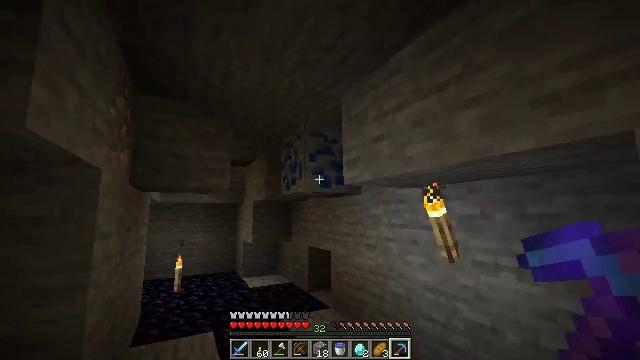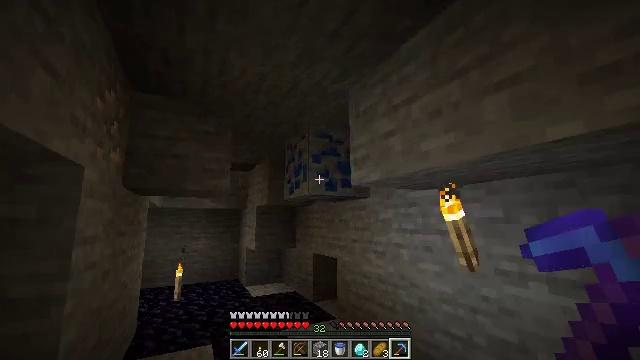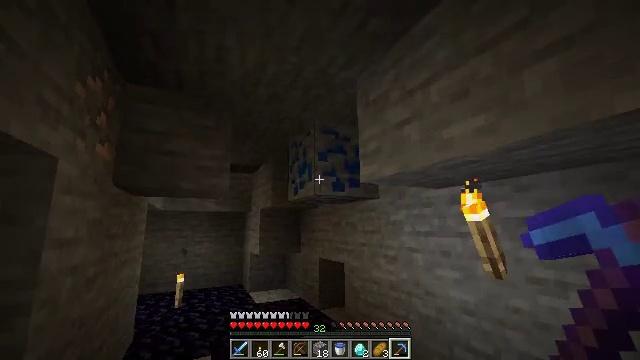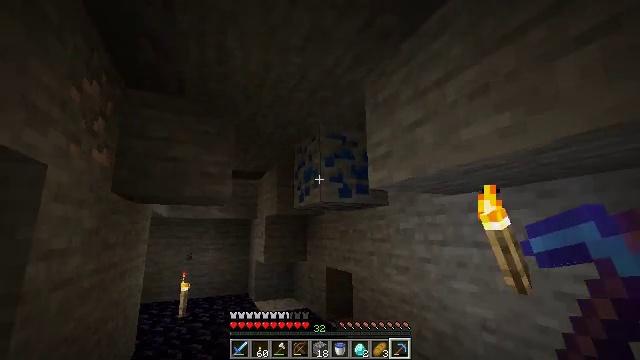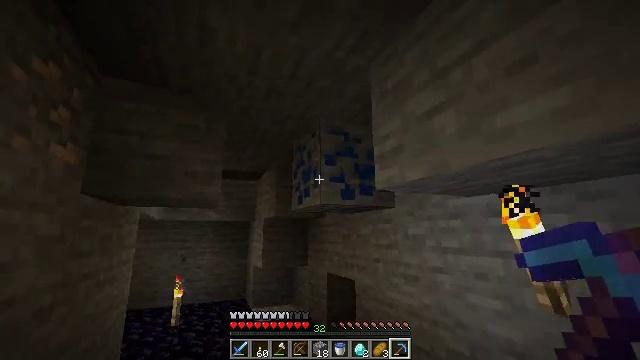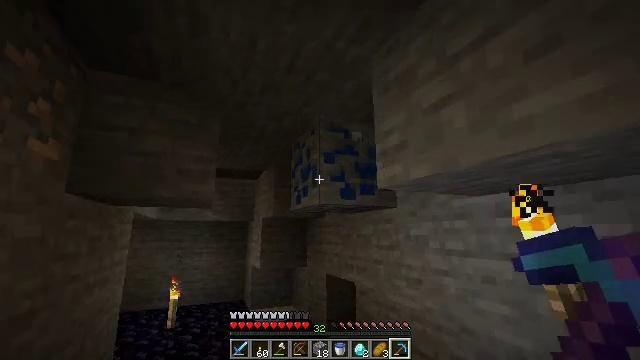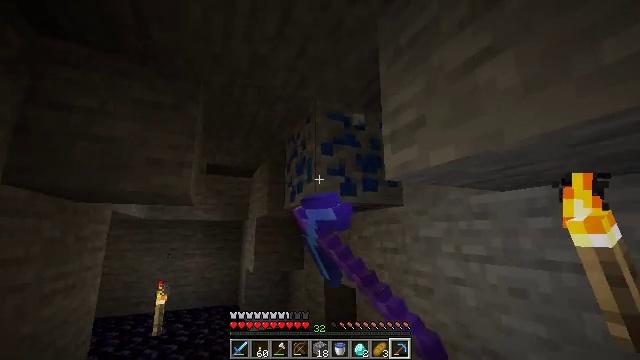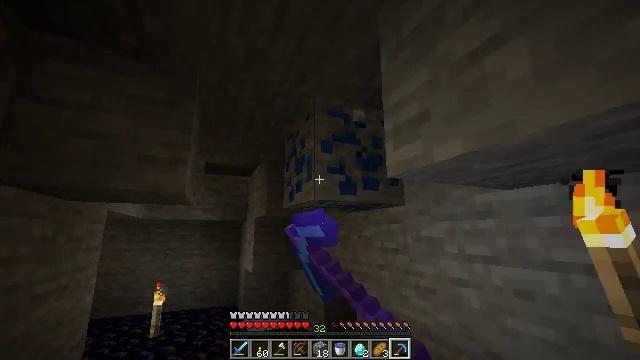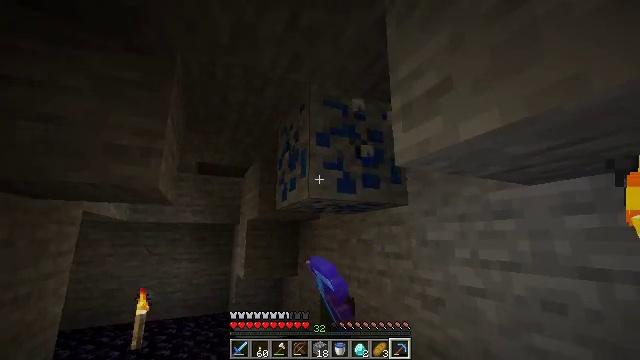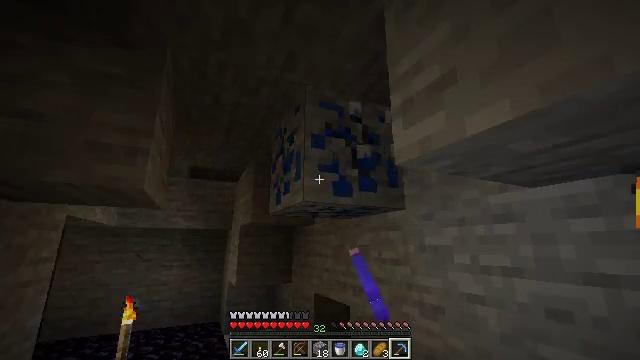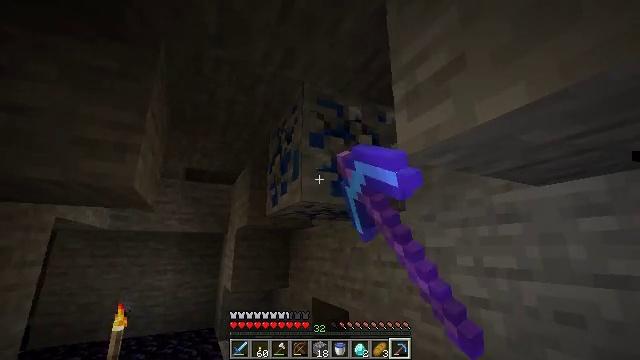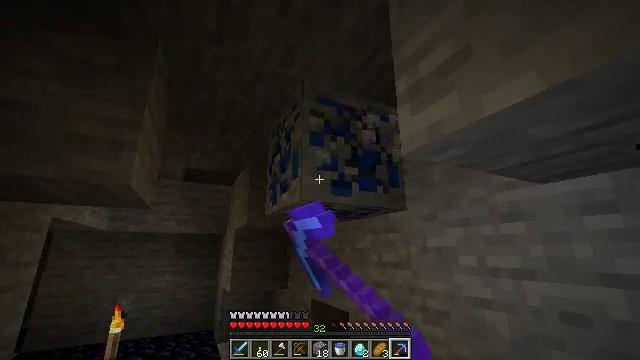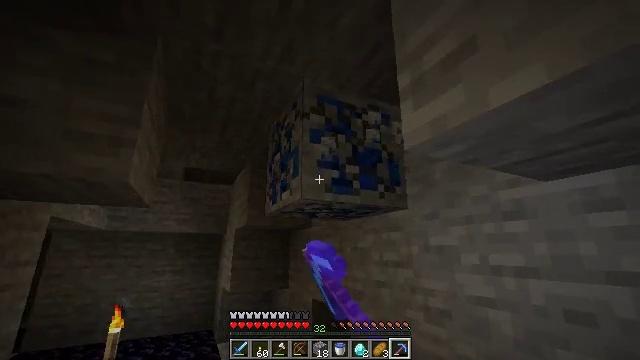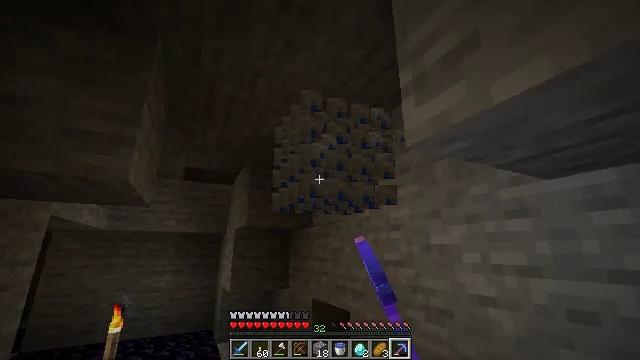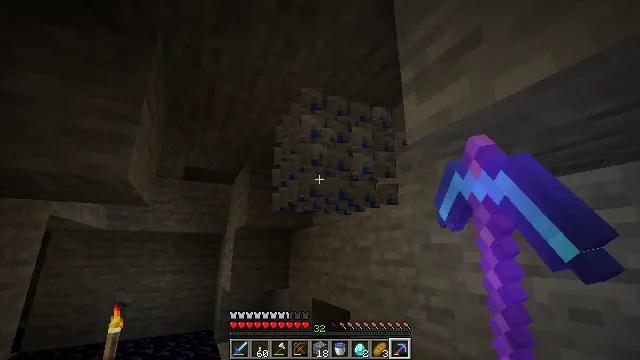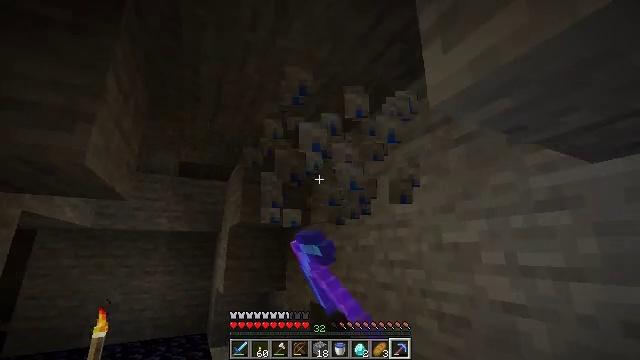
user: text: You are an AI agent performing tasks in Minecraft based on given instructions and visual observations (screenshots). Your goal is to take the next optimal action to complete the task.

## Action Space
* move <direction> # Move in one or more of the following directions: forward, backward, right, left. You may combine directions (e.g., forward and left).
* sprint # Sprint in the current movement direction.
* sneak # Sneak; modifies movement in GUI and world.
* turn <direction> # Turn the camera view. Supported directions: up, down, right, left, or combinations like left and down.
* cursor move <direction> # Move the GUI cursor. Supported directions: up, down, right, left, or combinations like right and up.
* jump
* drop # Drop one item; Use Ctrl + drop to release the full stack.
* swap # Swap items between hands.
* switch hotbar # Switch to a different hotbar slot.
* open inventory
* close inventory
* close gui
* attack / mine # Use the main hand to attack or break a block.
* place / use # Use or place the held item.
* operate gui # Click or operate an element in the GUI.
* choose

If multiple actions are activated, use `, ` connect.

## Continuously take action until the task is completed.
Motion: motion action
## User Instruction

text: Collect lapis ore for enchanting.
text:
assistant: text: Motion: move forward, turn left and up
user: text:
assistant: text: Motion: move forward, turn left and up
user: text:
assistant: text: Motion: move forward, turn left and up
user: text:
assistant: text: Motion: move forward
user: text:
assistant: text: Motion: move forward, attack / mine
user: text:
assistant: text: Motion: move forward, attack / mine
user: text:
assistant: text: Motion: move forward, attack / mine
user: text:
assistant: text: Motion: attack / mine
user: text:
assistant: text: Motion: turn right and up, attack / mine
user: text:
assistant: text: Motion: attack / mine
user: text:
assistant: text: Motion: attack / mine
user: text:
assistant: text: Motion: attack / mine
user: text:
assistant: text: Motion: attack / mine
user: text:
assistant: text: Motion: move forward, attack / mine
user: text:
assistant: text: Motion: move forward, attack / mine
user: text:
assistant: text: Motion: move forward, attack / mine
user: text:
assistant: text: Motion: turn left and up
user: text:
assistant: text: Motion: no_op